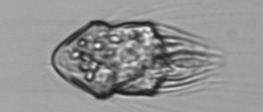
Label: Strombidium_inclinatum